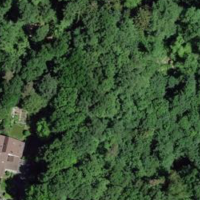
EUNIS habitat code: 44
Species observed at this site:
Vinca major